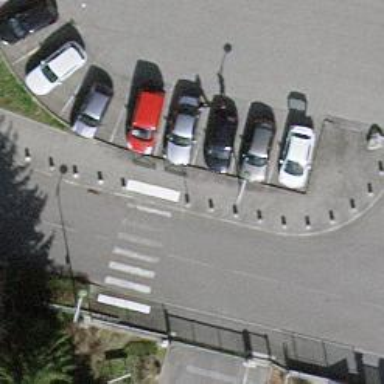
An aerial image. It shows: Uncontrolled zebra crossing on the road.